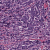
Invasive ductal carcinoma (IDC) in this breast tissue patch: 1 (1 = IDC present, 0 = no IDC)